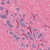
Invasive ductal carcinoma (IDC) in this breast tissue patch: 0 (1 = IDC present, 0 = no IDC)